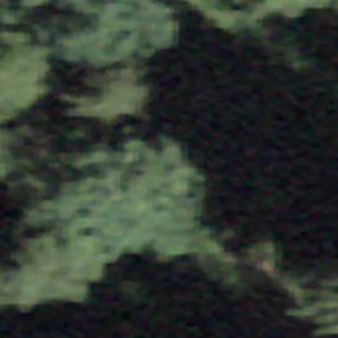
Label: other